如图，在正方形 \(ABCD\) 中，点 \(E\) 在边 \(CD\) 上，点 \(H\) 在边 \(AD\) 上，\(CE = DH\)，\(CH\) 交 \(BE\) 于点 \(F\)，交 \(BD\) 于点 \(G\)，连接 \(GE\)。下列结论：\textcircled{1} \(CH = BE\)；\tikzcircled{2} \(CH \perp BE\)；\tikzcircled{3} \(S_{\triangle GCE} = S_{\triangle DGH}\)；\tikzcircled{4} 当 \(E\) 是 \(CD\) 的中点时，\(\dfrac{GF}{GE} = \dfrac{4}{5}\)；\tikzcircled{5} 当 \(EC = 2DE\) 时，\(S_{\text{正方形}ABCD} = 6S_{\text{四边形}DEGH}\)。其中正确结论的序号是（）

\noindent
A. \textcircled{1}\textcircled{2}\textcircled{3}\textcircled{4} \quad
B. \textcircled{1}\textcircled{2}\textcircled{3}\textcircled{5} \quad
C. \textcircled{1}\textcircled{3}\textcircled{4}\textcircled{5} \quad
D. \textcircled{2}\textcircled{4}\textcircled{5}
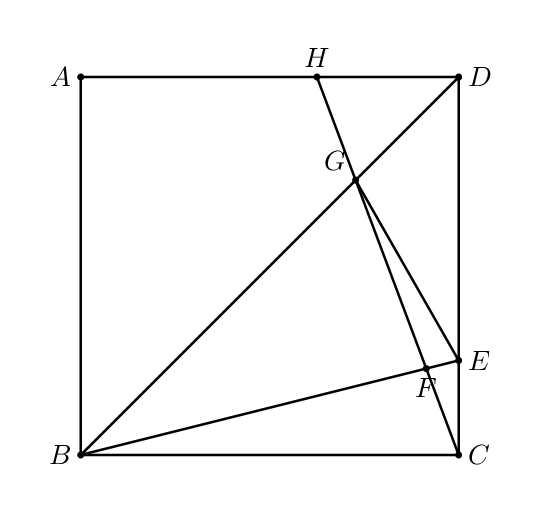
【解答】
\noindent
【分析】根据正方形的性质证明 \(\triangle BCE \cong \triangle CDH\)，可以判断\textcircled{1}；然后证明 \(\angle BFC = 90^\circ\)，可以判断\textcircled{2}；由 \(\triangle BCE \cong \triangle CDH\)（SAS），\(CE = DH\)，根据正方形对角线上的点到 \(AD\)，\(DC\) 边上的距离相等，即可判定\textcircled{3}；设正方形 \(ABCD\) 的边长为 \(4a\)，当 \(E\) 是 \(CD\) 的中点时，\(EC = HD = 2a\)，根据相似三角形的判定与性质和勾股定理分别表示出 \(GF\)，\(GE\)，进而可以判断\textcircled{4}；设 \(S_{\triangle GDH} = 4x\)，则 \(S_{\triangle CGB} = 9x\)，\(S_{\triangle DGC} = 6x\)，得 \(S_{\triangle BCD} = 15x\)，所以 \(S_{\text{正方形}ABCD} = 2S_{\triangle BCD} = 30x\)，当 \(EC = 2DE\) 时，\(\frac{DE}{CD} = \frac{1}{3}\)，证得 \(S_{\text{四边形}DEGH} = S_{\triangle GDH} + S_{\triangle DEG} = 4x + 2x = 6x\)，进而可以判断\textcircled{5}。

\vspace{1em}
\noindent
【解答】解：在正方形 \(ABCD\) 中，\(BC = CD\)，\(\angle BCD = \angle ADC = 90^\circ\)，
\(\because CE = DH\)，
\(\therefore \triangle BCE \cong \triangle CDH\)（SAS），
\(\therefore \angle CBE = \angle DCH\)，\(BE = CH\)，故\textcircled{1}正确；

\(\because \angle DCH + \angle FCB = \angle DCB = 90^\circ\)，
\(\therefore \angle CBF + \angle FCB = 90^\circ\)，
\(\therefore \angle BFC = 90^\circ\)，
\(\therefore CH \perp BE\)，故\textcircled{2}正确；

\(\because G\) 在正方形对角线 \(BD\) 上，
\(\therefore G\) 到 \(AD\)，\(CD\) 的距离相等，
\(\because \triangle BCE \cong \triangle CDH\)（SAS），
\(\therefore CE = DH\)，
\(\therefore S_{\triangle GCE} = S_{\triangle DGH}\)，故\textcircled{3}正确；

设正方形 \(ABCD\) 的边长为 \(4a\)，
\(\therefore BC = CD = 4a\)，
当 \(E\) 是 \(CD\) 的中点时，\(EC = HD = 2a\)。

由勾股定理得：
\[
BE = \sqrt{BC^2 + CE^2} = \sqrt{(4a)^2 + (2a)^2} = 2\sqrt{5}a = CH,
\]
\(\because \angle HDG = \angle CBG = 45^\circ\)，\(\angle HGD = \angle CGB\)，
\(\therefore \triangle HGD \backsim \triangle CGB\)，
\(\therefore \frac{HG}{CG} = \frac{DH}{BC} = \frac{1}{2}\)，
\(\therefore GC = \frac{2}{3}CH\)，

\(\because \angle BEC = \angle CEF\)，\(\angle ECB = \angle EFC = 90^\circ\)，
\(\therefore \triangle ECB \backsim \triangle EFC\)，
\(\therefore \frac{CE}{EF} = \frac{BE}{CE}\)，
\(\therefore \frac{2a}{EF} = \frac{2\sqrt{5}a}{2a}\)，
\(\therefore EF = \frac{2\sqrt{5}a}{5}\)，

\(\therefore CF = \sqrt{CE^2 - EF^2} = \sqrt{(2a)^2 - \left(\frac{2\sqrt{5}a}{5}\right)^2} = \frac{4\sqrt{5}a}{5}\)，
\(\therefore GC = \frac{2}{3}CH = \frac{2}{3} \times 2\sqrt{5}a = \frac{4\sqrt{5}a}{3}\)，
\(\therefore GF = GC - CF = \frac{4\sqrt{5}a}{3} - \frac{4\sqrt{5}a}{5} = \frac{8\sqrt{5}a}{15}\)，

\(\therefore GE = \sqrt{GF^2 + EF^2} = \sqrt{\left(\frac{8\sqrt{5}a}{15}\right)^2 + \left(\frac{2\sqrt{5}a}{5}\right)^2} = \frac{2\sqrt{5}a}{3}\)，
\(\therefore \frac{GF}{GE} = \frac{8\sqrt{5}a}{15} \times \frac{3}{2\sqrt{5}a} = \frac{4}{5}\)，

\(\therefore\) 当 \(E\) 是 \(CD\) 的中点时，\(\frac{GF}{GE} = \frac{4}{5}\)，故\textcircled{4}正确；

当 \(EC = 2DE\) 时，\(\frac{CE}{CD} = \frac{2}{3}\)，
\(\because DH = CE\)，\(DC = BC\)，
\(\therefore \frac{DH}{BC} = \frac{CE}{CD} = \frac{2}{3}\)，
\(\therefore \triangle HGD \backsim \triangle CGB\)，
\(\therefore \frac{S_{\triangle HGD}}{S_{\triangle CGB}} = \left(\frac{DH}{BC}\right)^2 = \frac{4}{9}\)，

\(\because \triangle GDH\) 中 \(DH\) 边上的高与 \(\triangle DGC\) 中 \(CD\) 边上的高相等，\(\frac{DH}{BC} = \frac{DH}{CD} = \frac{2}{3}\)，
\(\therefore \frac{S_{\triangle GDH}}{S_{\triangle DGC}} = \frac{DH}{CD} = \frac{2}{3}\)，

设 \(S_{\triangle GDH} = 4x\)，则 \(S_{\triangle CGB} = 9x\)，\(S_{\triangle DGC} = 6x\)，
\(\therefore S_{\triangle BCD} = S_{\triangle CGB} + S_{\triangle DGC} = 9x + 6x = 15x\)，
\(\therefore S_{\text{正方形}ABCD} = 2S_{\triangle BCD} = 30x\)，

当 \(EC = 2DE\) 时，\(\frac{DE}{CD} = \frac{1}{3}\)，
\(\therefore \frac{S_{\triangle DEG}}{S_{\triangle DGC}} = \frac{1}{3}\)，
\(\therefore S_{\triangle DEG} = 2x\)，

\(\therefore S_{\text{四边形}DEGH} = S_{\triangle GDH} + S_{\triangle DEG} = 4x + 2x = 6x\)，
\(\therefore S_{\text{正方形}ABCD} = 5S_{\text{四边形}DEGH}\)，故\textcircled{5}不正确；

综上所述：正确结论的序号是\textcircled{1}\textcircled{2}\textcircled{3}\textcircled{4}，
故选：\(\boldsymbol{A}\)。